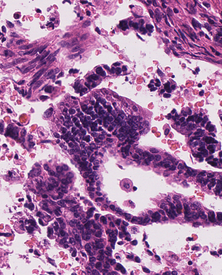
Tumor epithelial tissue: yes
Tumor-associated stroma tissue: yes
Normal tissue: no